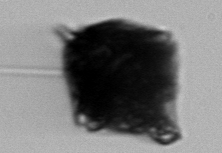
Label: Gonyaulax